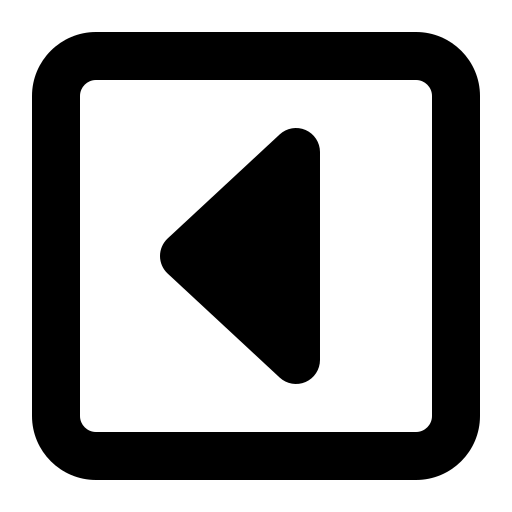
Tags: icon, FontAwesome, fa-icon, outline, square, caret, left